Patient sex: F
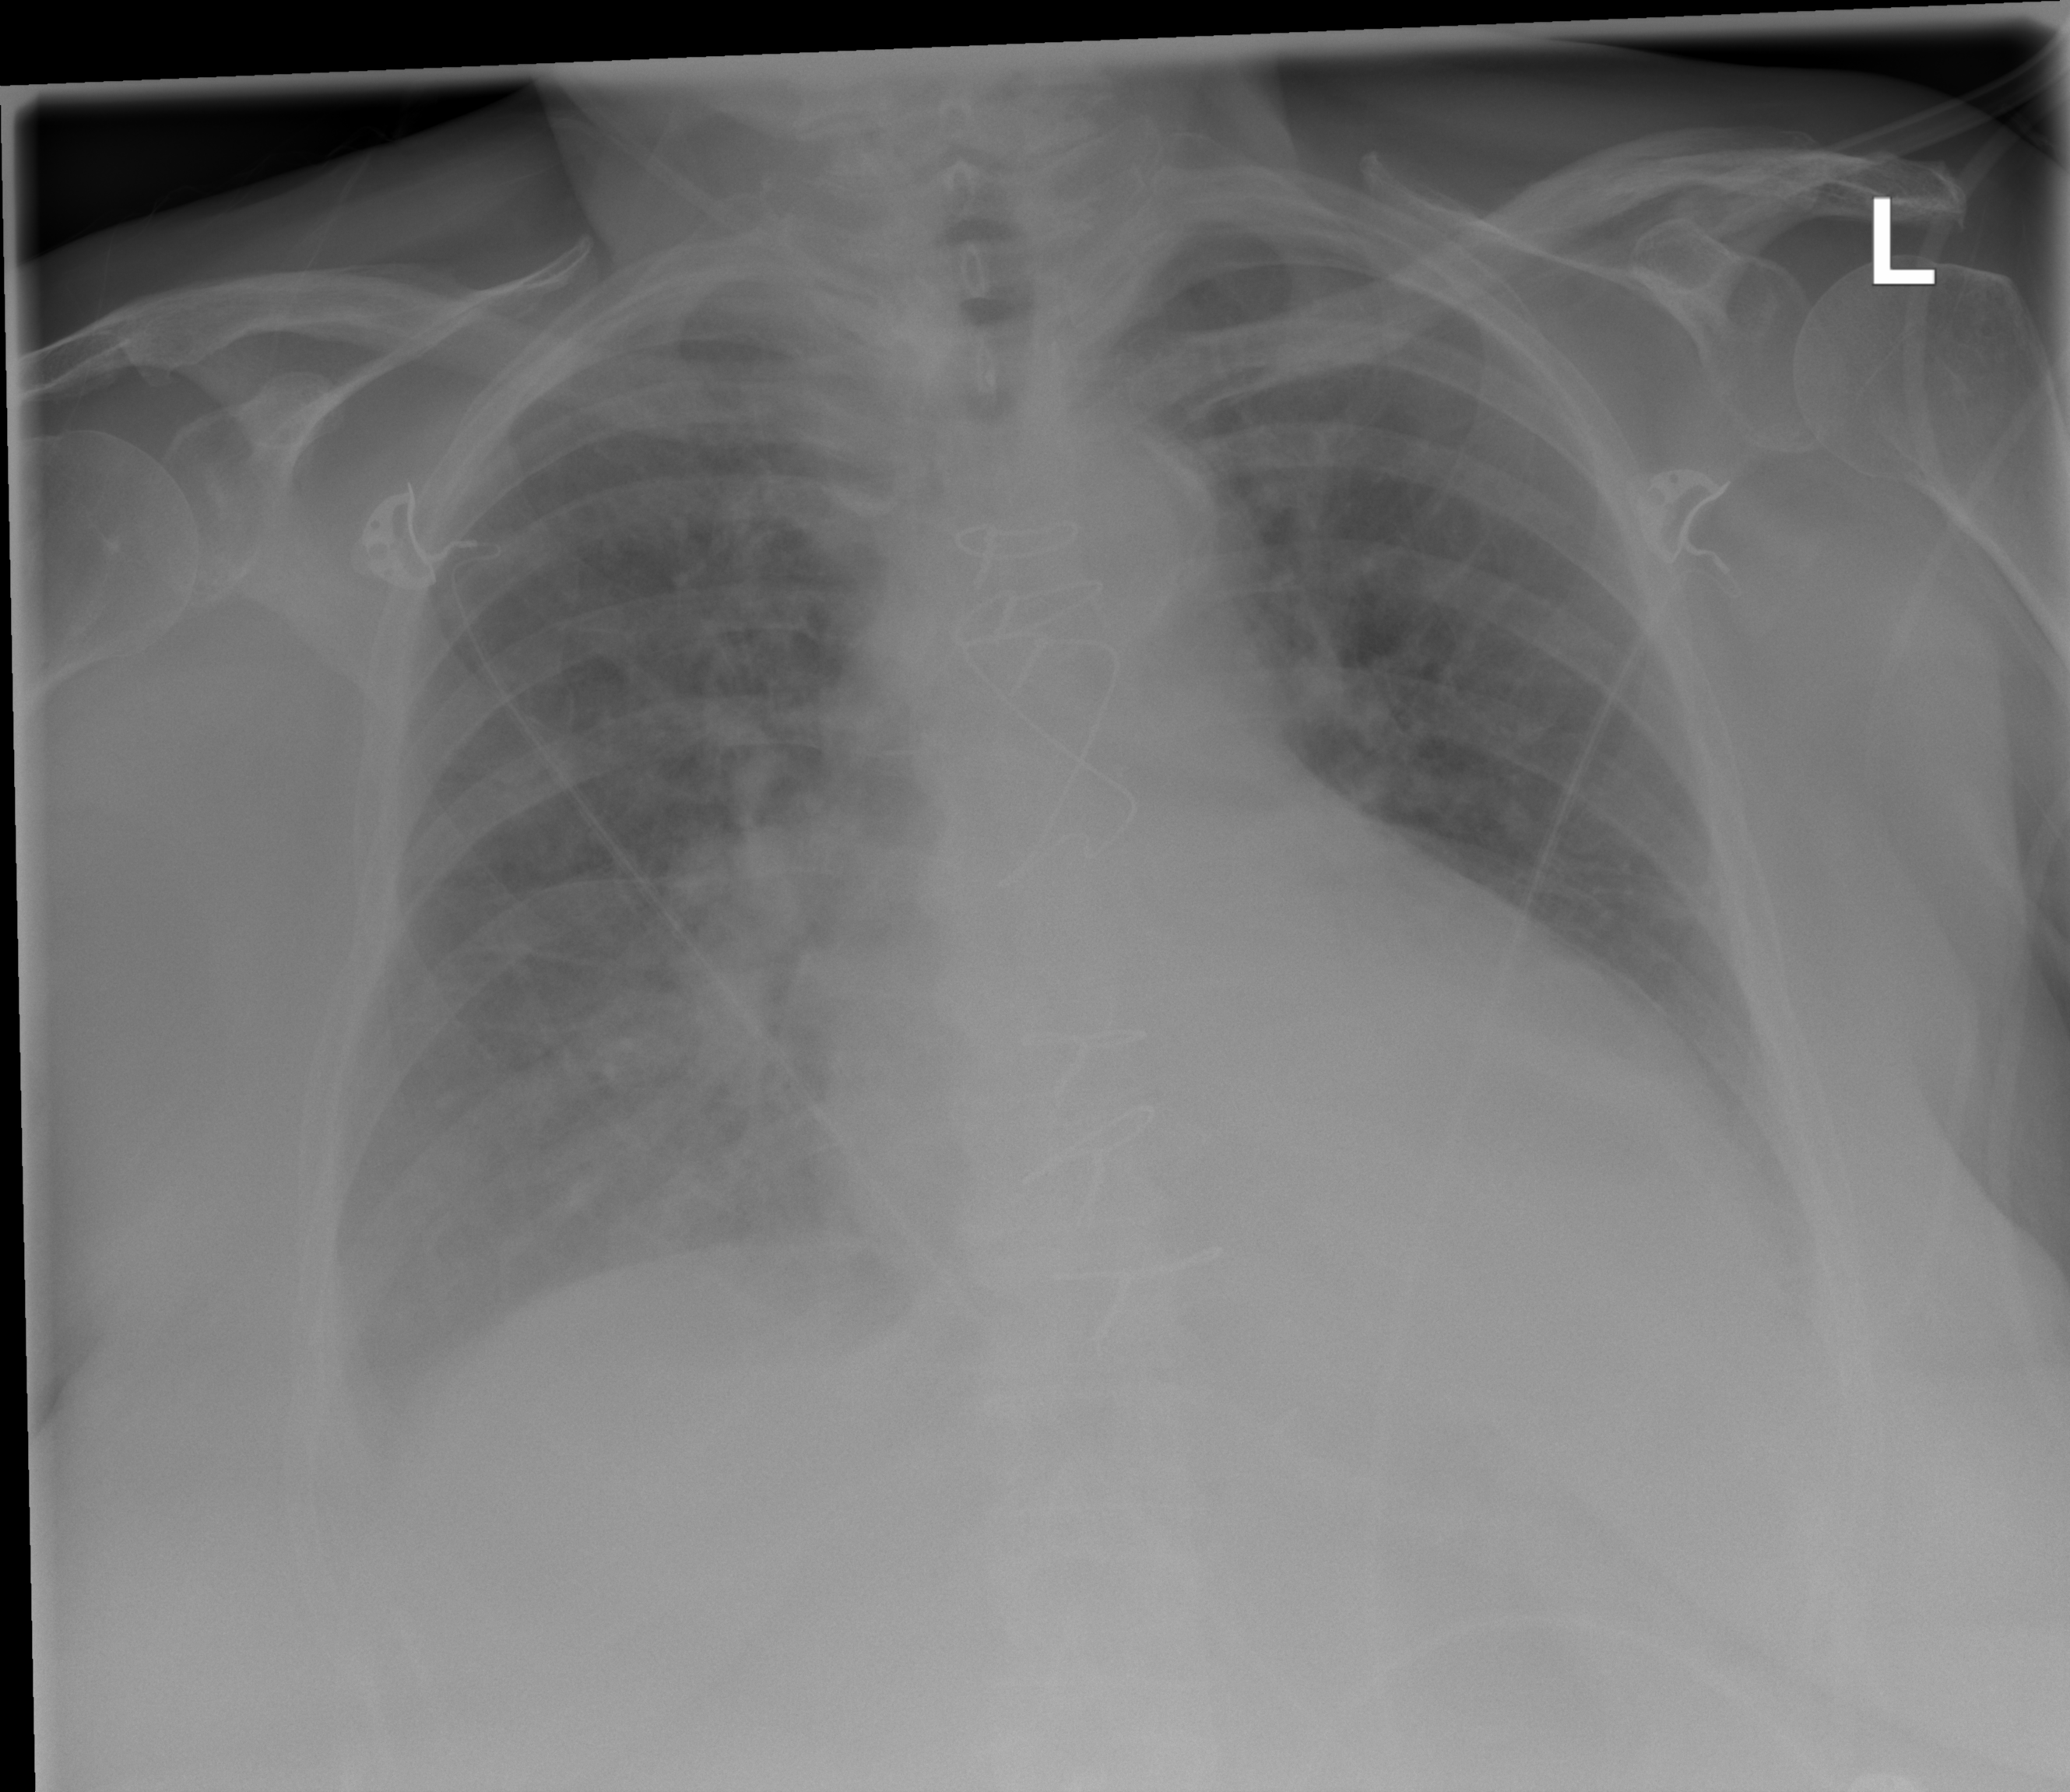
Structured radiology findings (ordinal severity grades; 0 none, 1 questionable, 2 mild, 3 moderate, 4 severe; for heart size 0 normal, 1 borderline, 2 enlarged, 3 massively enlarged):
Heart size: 2
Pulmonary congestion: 2
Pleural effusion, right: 2
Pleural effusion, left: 2
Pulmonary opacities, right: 0
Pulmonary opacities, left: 0
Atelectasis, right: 2
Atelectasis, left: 2